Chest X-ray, PA view. Patient: 41 years old, sex M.
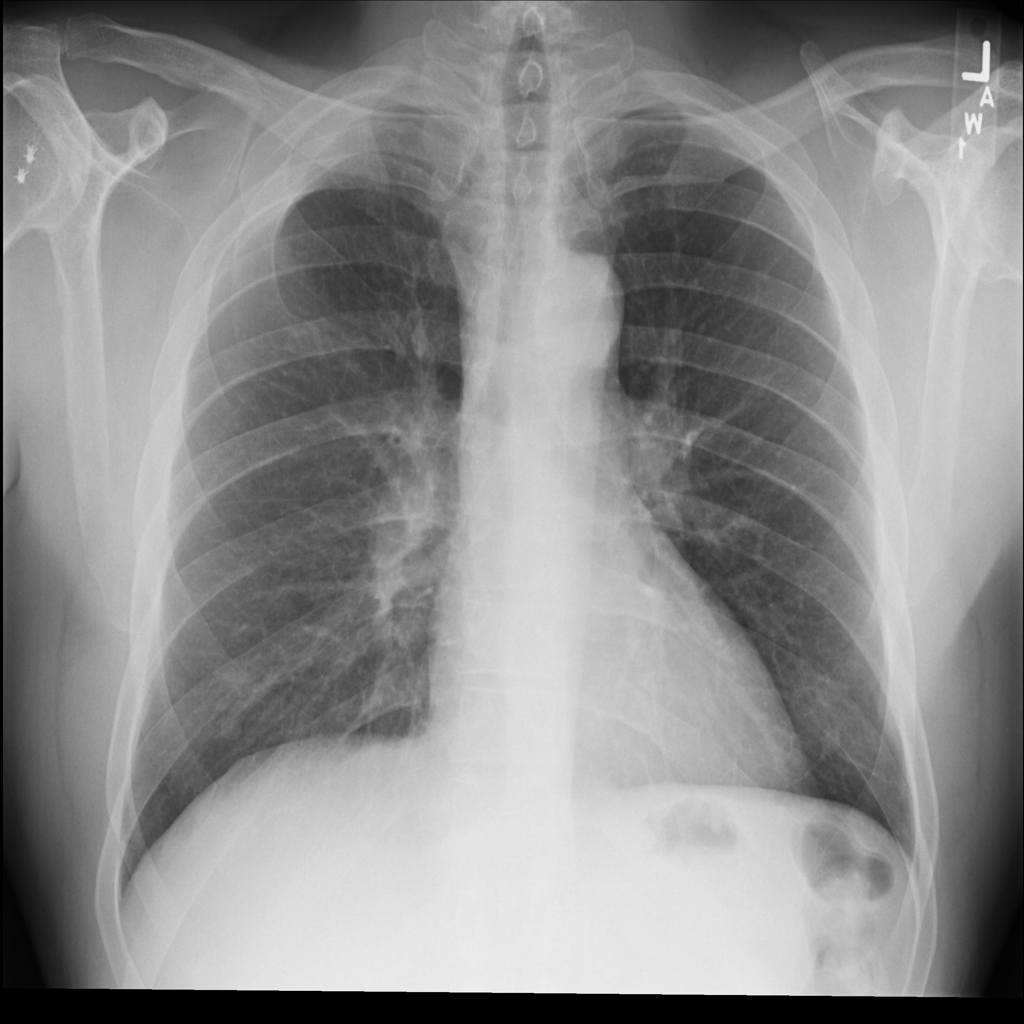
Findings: No Finding